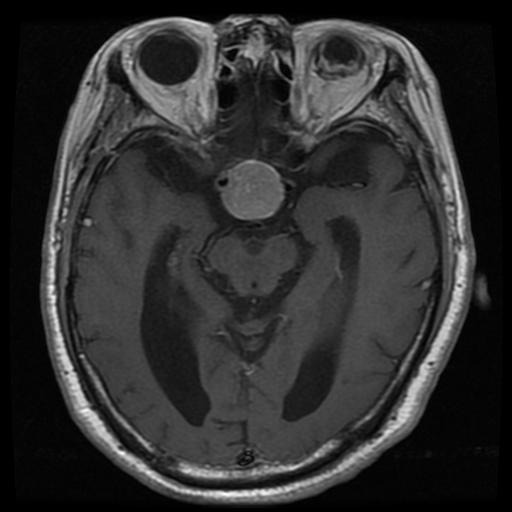
Label: pituitary